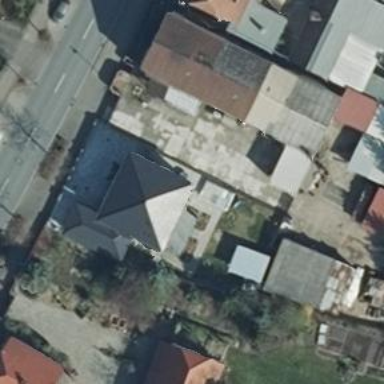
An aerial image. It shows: Building.